Field crop: maize
Growth stage: 2
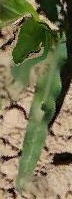
Species: maize